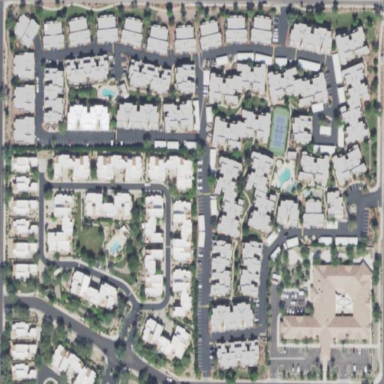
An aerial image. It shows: Residential area with apartments.